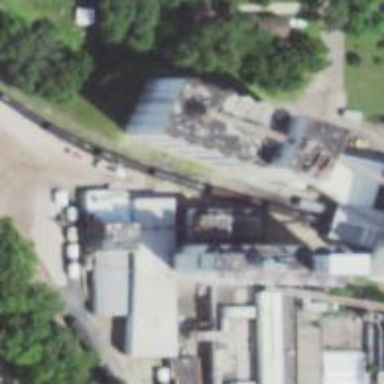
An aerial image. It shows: Silo.